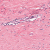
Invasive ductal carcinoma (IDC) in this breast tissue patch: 1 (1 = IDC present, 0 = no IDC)